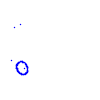
Particle: proton